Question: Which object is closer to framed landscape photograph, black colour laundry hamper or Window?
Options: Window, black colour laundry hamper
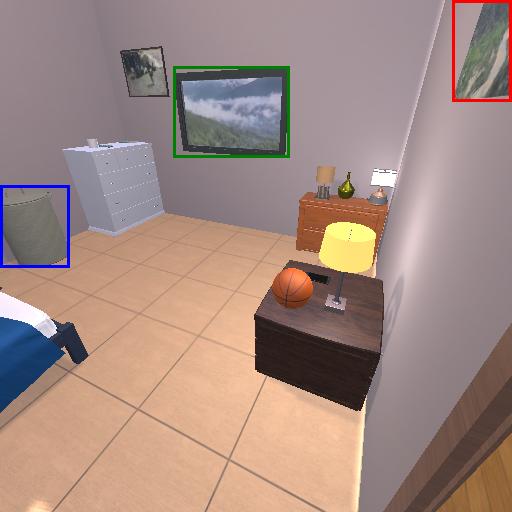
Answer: Window